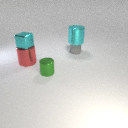
small gray rubber cylinder below large cyan metal cylinder